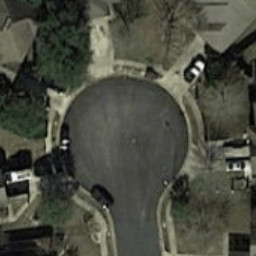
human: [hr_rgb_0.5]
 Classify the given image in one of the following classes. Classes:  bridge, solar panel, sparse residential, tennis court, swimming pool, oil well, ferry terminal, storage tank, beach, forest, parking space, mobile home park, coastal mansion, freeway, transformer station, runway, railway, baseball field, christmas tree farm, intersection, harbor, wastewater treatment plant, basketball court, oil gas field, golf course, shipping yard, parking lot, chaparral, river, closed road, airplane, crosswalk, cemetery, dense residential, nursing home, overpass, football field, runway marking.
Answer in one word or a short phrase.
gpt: closed road